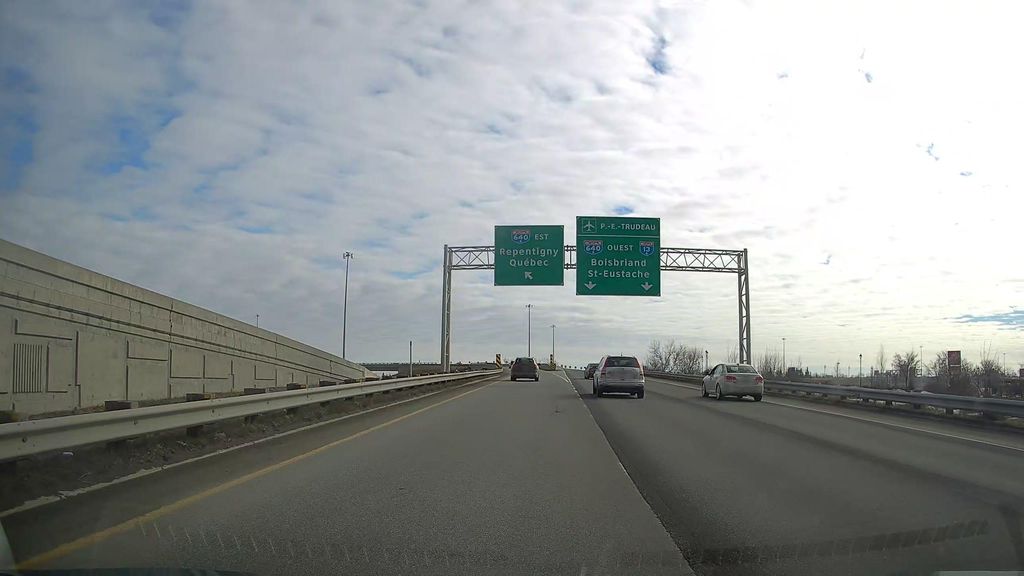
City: montreal